Question: I created a script where we add 'playlists'.
In MySQL is something like:
'''
Cod: 18, Playlist: teste, Looptande: 1, Starttime: 09:00
Cod: 19, Playlist: teste2, Looptande: 0, Starttime: 10:00
'''
I'm trying to generate an XML in the following format:
'''
<playlist loopatend="1" shuffle="inherit">teste</playlist>
<calendar starttime="09:00">
'''
Second:
'''
<playlist loopatend="0" shuffle="inherit">teste2</playlist>
<calendar starttime="10:00">
'''
I was wondering if it detects that the number of playlists and repeat correctly as above.
I'm trying to do this:
'''
$qtd_ag = 0;
$sql_ag = mysql_query("SELECT * FROM event where codigo_stm = '".$dados_stm["codigo"]."' ORDER by playlist");
while ($dados_ag = mysql_fetch_array($sql_ag)) {
$ag_config_autodj .= "playlistfilename_".$qtd_ag."=".$dados_ag["playlist"]."
";
$ag_config_autodj .= "playlistfilepath_".$qtd_ag."=/home/streaming/playlists/".$dados_stm["porta"]."-".$dados_ag["playlist"].".pls
";
$ag_config_calendar = array ("loopatend" => $dados_ag["loopatend"], "priority" => $dados_ag["priority"], "playlist" => $dados_ag["playlist"], "starttime" => $dados_ag["starttime"], "duration" => $dados_ag["duration"], "repeat" => $dados_ag["repeatc"], "startdate" => $dados_ag["startdate"], "enddate" => $dados_ag["enddate"], "shuffle" => $dados_ag["shuffle"]);
$qtd_ag++;
}
$config_calendar = gerar_calendar_autodj($dados_stm["porta"],$djs_config_calendar,$ag_config_calendar);
$ssh->enviar_arquivo("../temp/".$config_autodj."","/home/streaming/configs/".$config_autodj."",0777);
$ssh->enviar_arquivo("../temp/".$config_calendar."","/home/streaming/configs/".$config_calendar."",0777);
unlink("../temp/".$config_autodj."");
unlink("../temp/".$config_calendar."");
'''
Function second: (function.php)
I can not paste the code here, I always fumble excuse me please, but I need help. then will the print:

Thus it creates the XML but goes wrong with values that do not correspond to the database:
'''
<playlist loopatend="0" shuffle="0" priority="0" >array</playlist>
<calendar starttime="0" endtime="" repeat="128">
<playlist loopatend="0" shuffle="0" priority="0" >array</playlist>
<calendar starttime="0" endtime="" repeat="128">
'''
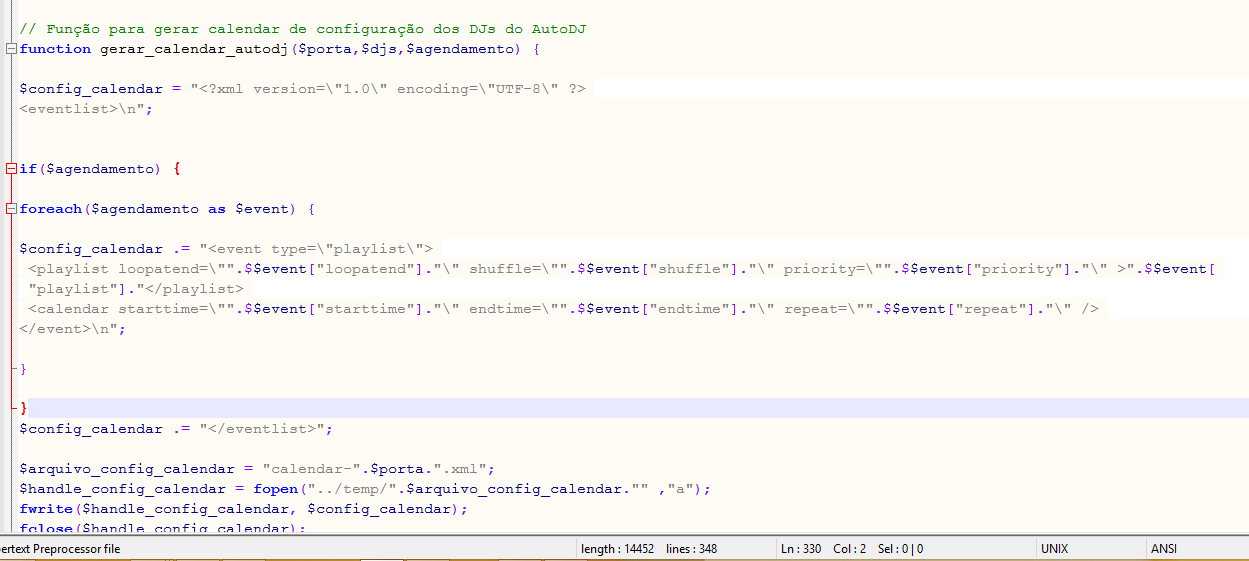
Answer: In image you are using '$$event[...]'. I think that should be '$event[...]'.